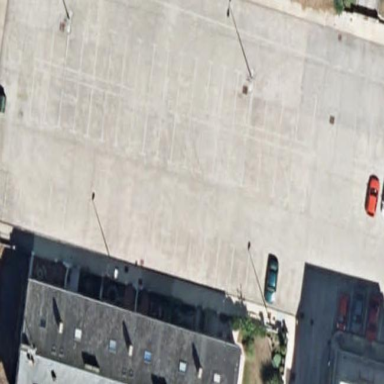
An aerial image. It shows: Parking area with surface.